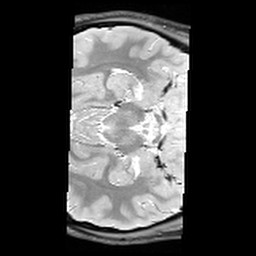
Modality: PDw
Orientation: axial
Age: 23
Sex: female
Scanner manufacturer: siemens
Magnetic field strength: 3 T
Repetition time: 6.49 s
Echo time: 0.016 s